Aerial crown-view tile of a tropical tree (Barro Colorado Island, Panama), acquired 20250512:
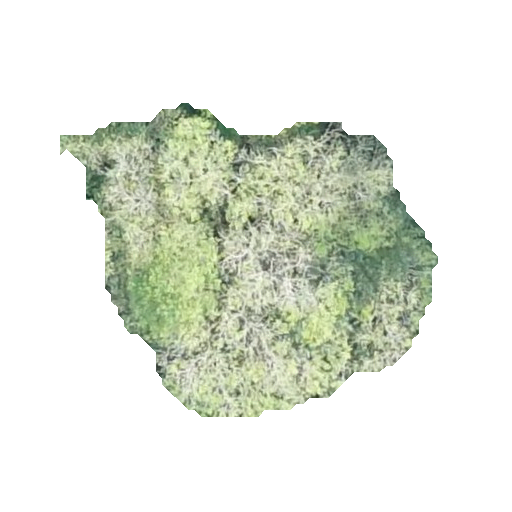
Species: Alseis blackiana
GBIF accepted scientific name: Alseis blackiana
Crown area: 117.901 m²